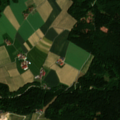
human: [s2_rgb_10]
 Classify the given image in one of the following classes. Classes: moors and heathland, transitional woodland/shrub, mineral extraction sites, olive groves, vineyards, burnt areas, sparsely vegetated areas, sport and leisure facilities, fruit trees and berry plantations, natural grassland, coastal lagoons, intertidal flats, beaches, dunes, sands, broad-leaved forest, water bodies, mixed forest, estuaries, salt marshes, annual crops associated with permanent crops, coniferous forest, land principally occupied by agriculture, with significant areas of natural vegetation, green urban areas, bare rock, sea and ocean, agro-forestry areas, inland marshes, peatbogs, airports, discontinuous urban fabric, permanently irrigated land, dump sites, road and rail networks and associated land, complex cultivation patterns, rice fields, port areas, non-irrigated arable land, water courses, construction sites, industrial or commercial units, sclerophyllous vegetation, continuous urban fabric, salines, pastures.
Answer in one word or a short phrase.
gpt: non-irrigated arable land, complex cultivation patterns, coniferous forest, mixed forest